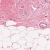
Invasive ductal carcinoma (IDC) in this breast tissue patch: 0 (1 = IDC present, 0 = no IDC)